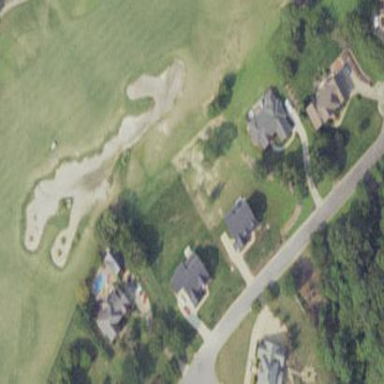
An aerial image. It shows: Rough golf area with grass surface.